Question: '''
<TextView
android:id="@+id/text"
android:layout_width="225dp"
android:layout_height="wrap_content"
android:layout_marginTop="8dp"
android:layout_toRightOf="@+id/left"
android:background="@anim/chatitemshaodow"
android:fontFamily="calibri"
android:padding="8dp"
android:textColor="#636363"
android:textSize="17dp" />
'''
This is my 'TextView' controls and I want set the shadow around 'TextView'. I am able to set the Showdown on text in 'TextView' but I am unable to set shadow round on 'TextView'.
I want to set textview shadow like given Screen in android.
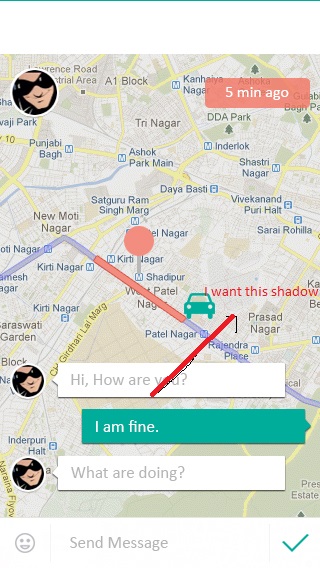
Answer: Create a new drawable resource file. I named mine two_sided_border.xml.
'''
<?xml version="1.0" encoding="utf-8"?>
<layer-list xmlns:android="http://schemas.android.com/apk/res/android">
<!-- This is the line -->
<item>
<shape>
<solid android:color="@color/black" />
</shape>
</item>
<!-- This is the main color -->
<item android:bottom="2dp" android:right="2dp">
<shape>
<solid android:color="@color/green" />
</shape>
</item>
</layer-list>
'''
Then use this as the background for your textview.
'''
<TextView
android:id="@+id/t"
android:background="@drawable/two_sided_border"
android:layout_width="wrap_content"
android:layout_height="wrap_content"
android:text="@string/hello_world"/>
'''
Your colors and dimensions (padding, text size) can be tweaked to suit.
Two great links:
<URL>
And borrowed some code from here:
<URL>
ps the other answer provided by Basil Miller gives good way to set shadow for the actual text itself.